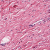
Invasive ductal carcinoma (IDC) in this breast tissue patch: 1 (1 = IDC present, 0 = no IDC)